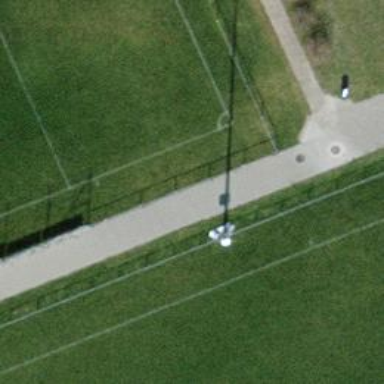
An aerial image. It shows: Mast structure.